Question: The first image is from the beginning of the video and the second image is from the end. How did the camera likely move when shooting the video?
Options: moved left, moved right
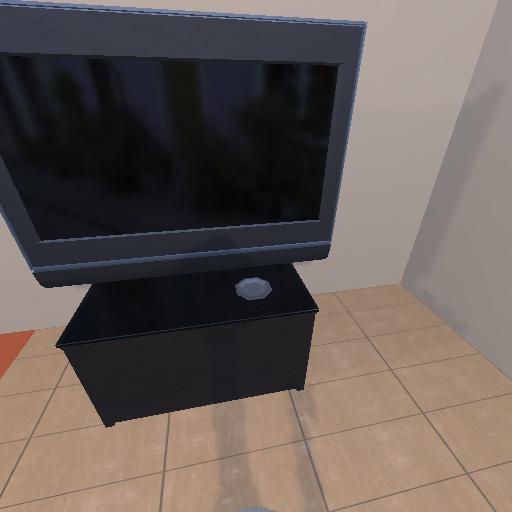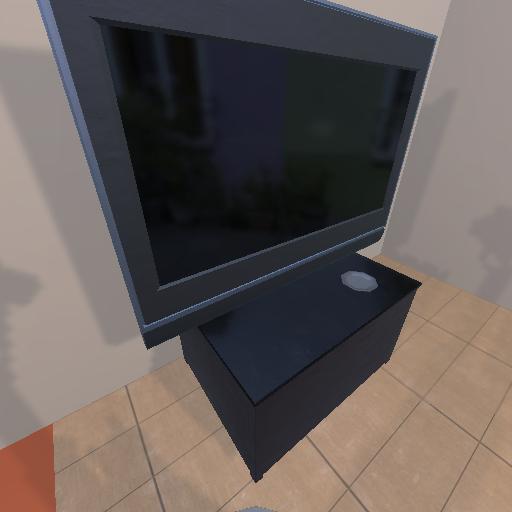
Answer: moved left